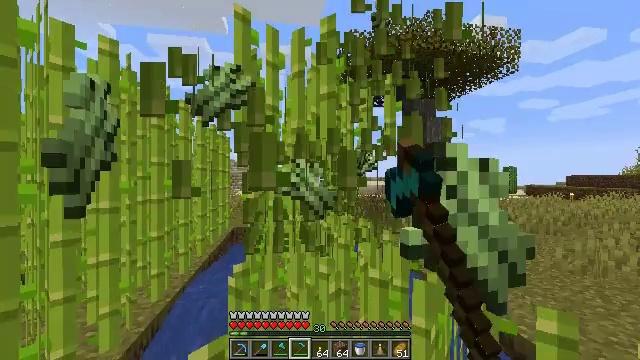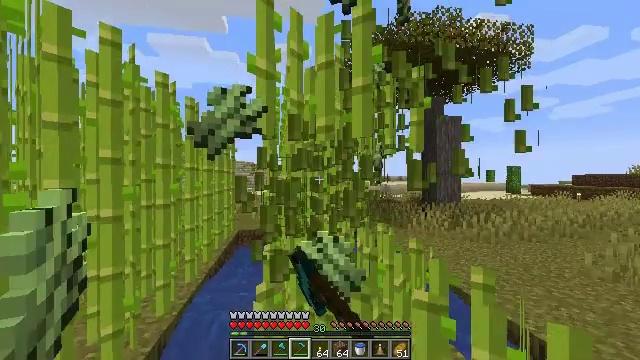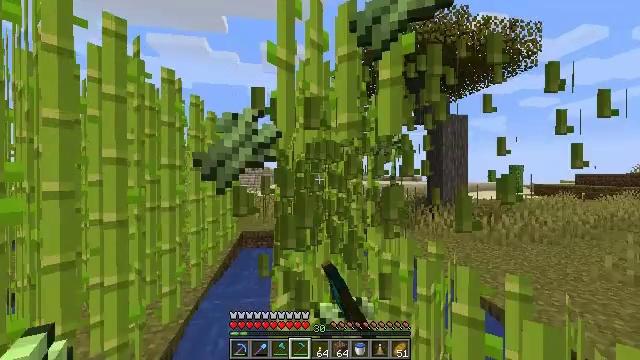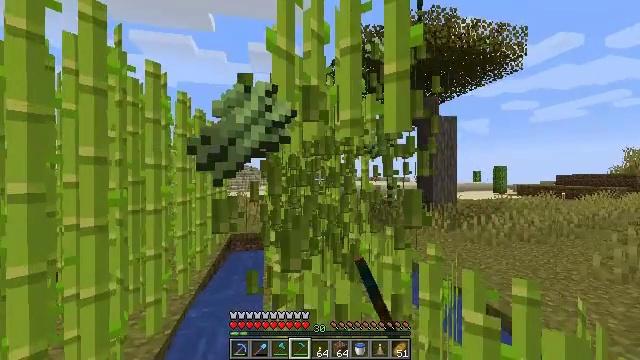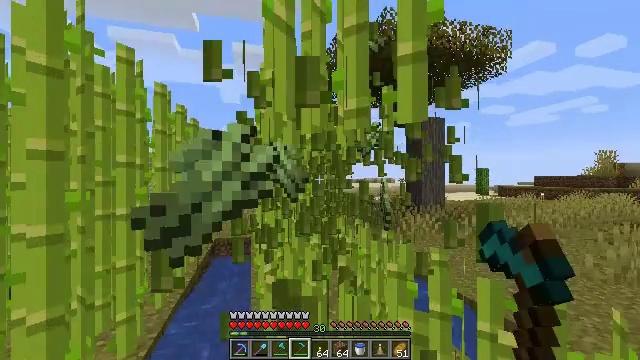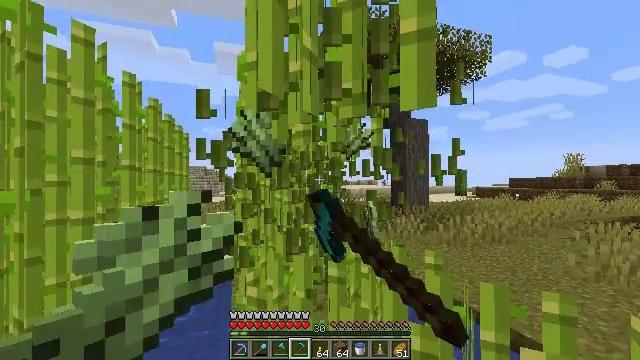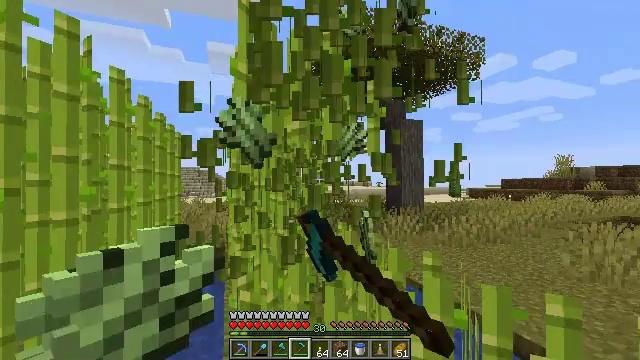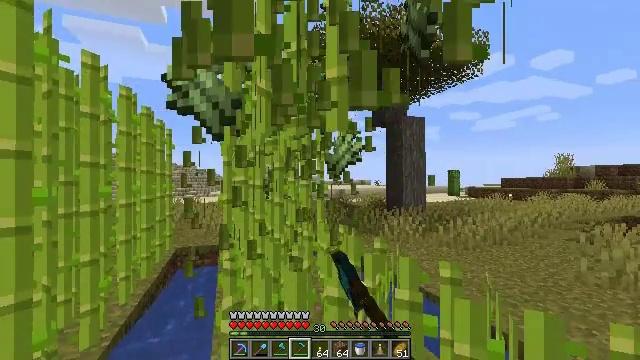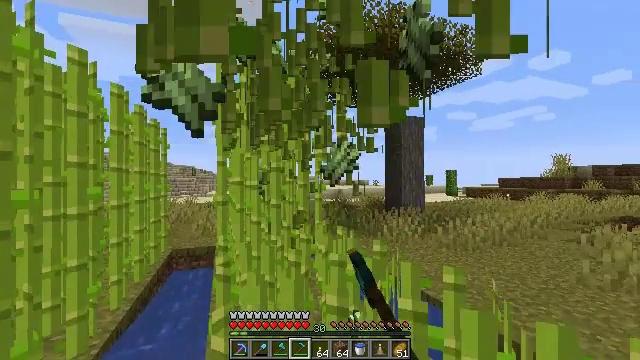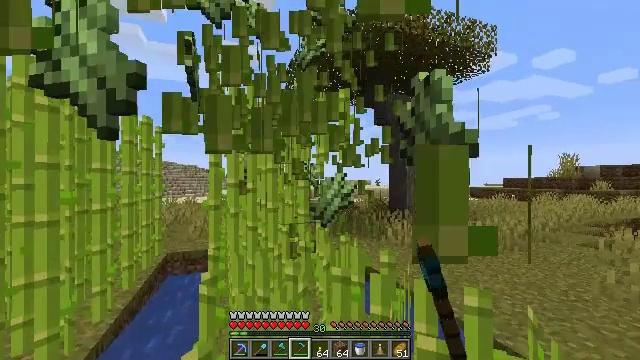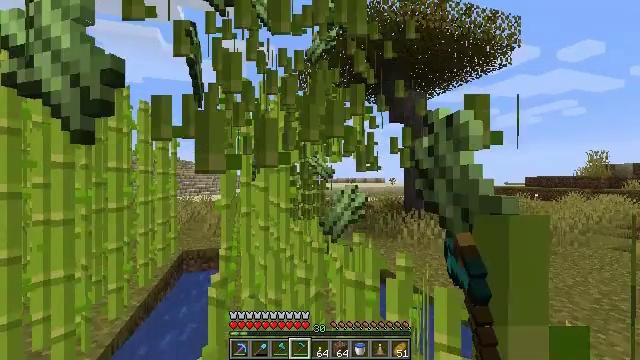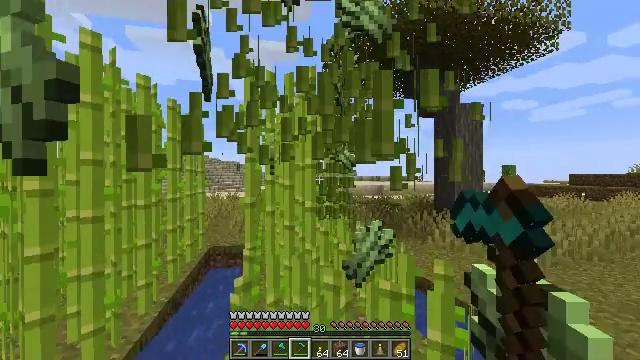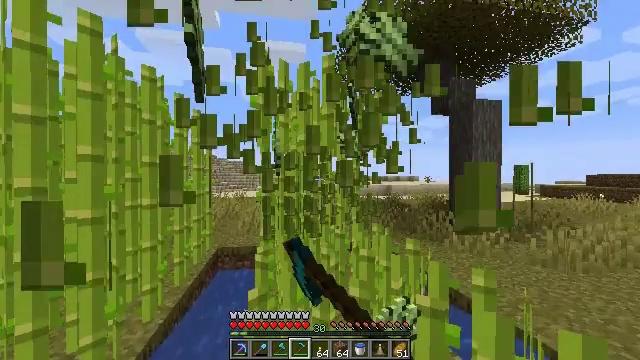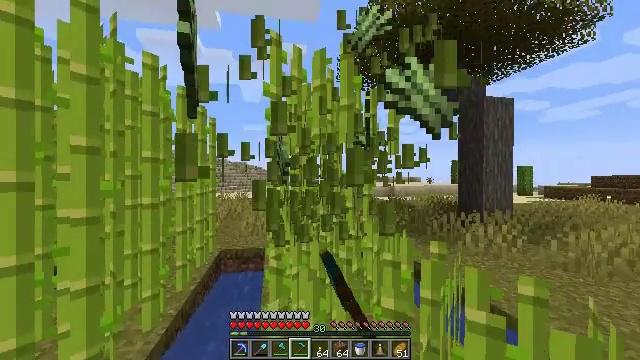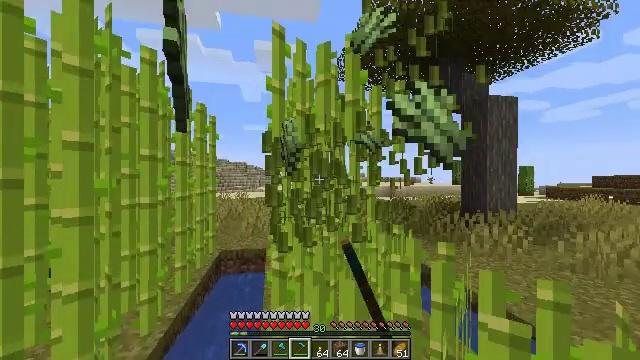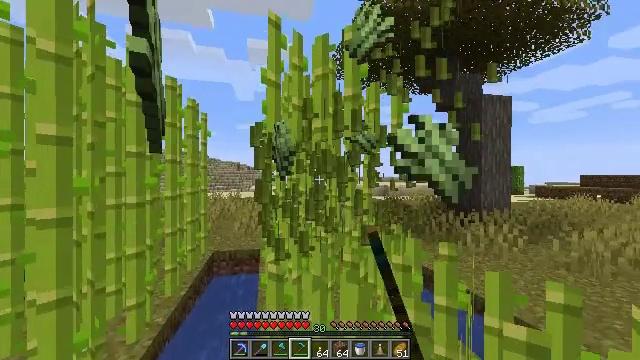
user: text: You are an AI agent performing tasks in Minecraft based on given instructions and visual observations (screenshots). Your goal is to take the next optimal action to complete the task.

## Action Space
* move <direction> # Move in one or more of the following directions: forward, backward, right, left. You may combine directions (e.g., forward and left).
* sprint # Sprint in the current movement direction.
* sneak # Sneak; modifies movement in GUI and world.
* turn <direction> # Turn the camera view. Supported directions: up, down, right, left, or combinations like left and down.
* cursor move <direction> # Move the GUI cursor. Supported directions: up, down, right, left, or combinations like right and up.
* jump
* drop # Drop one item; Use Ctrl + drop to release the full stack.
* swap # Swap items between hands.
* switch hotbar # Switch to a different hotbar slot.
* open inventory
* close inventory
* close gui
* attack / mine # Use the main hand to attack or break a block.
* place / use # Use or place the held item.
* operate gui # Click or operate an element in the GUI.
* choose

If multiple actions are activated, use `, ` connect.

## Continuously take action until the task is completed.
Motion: motion action
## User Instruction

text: Break the sugar cane.
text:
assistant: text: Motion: move forward and move left, attack / mine
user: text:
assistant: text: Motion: move forward and move left, attack / mine
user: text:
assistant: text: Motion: move forward, turn right, attack / mine
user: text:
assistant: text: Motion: move forward, turn right, attack / mine
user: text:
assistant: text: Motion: move forward, turn right, attack / mine
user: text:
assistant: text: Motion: move forward, turn right, attack / mine
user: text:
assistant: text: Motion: move forward, attack / mine
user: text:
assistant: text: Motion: move forward, attack / mine
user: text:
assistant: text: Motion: move forward, attack / mine
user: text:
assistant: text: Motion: move forward and move left, turn left, attack / mine
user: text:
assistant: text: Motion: move forward and move left, turn left, attack / mine
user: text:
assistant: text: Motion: move forward and move left, turn left, attack / mine
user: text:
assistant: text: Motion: move forward and move left, attack / mine
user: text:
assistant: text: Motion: move forward, attack / mine
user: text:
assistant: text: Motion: move forward, turn right, attack / mine
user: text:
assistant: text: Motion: move forward, turn right, attack / mine
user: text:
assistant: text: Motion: move forward, turn right, attack / mine
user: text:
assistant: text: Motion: move forward, turn right, attack / mine
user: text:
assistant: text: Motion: move forward, attack / mine
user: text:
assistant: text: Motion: move forward, attack / mine
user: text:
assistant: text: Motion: move forward, attack / mine
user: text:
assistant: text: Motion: move forward, turn left, attack / mine
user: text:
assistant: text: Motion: move forward, turn left, attack / mine
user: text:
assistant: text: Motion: move forward and move left, turn left, attack / mine
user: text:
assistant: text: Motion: move forward and move left, attack / mine
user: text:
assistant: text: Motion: move forward and move left, attack / mine
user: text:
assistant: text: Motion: move forward and move left, attack / mine
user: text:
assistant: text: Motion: move forward, attack / mine
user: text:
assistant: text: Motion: move forward, turn right, attack / mine
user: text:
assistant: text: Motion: move forward, turn right, attack / mine